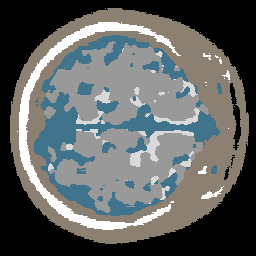
Label: no_lesion